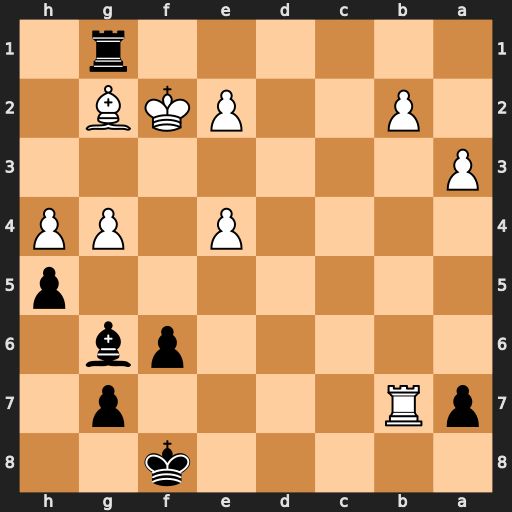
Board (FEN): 5k2/pR4p1/5pb1/7p/4P1PP/P7/1P2PKB1/6r1
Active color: b
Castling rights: -
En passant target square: -
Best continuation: Rxg2+ Kxg2 Bxe4+ Kf2 Bxb7